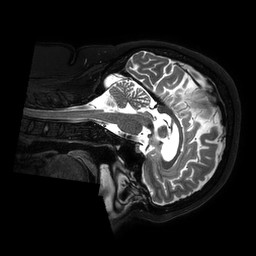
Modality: T2w
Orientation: sagittal
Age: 46
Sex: female
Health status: ill
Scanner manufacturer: philips
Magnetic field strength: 3 T
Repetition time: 3.5 s
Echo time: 0.3 s